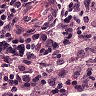
Metastatic tissue present: no